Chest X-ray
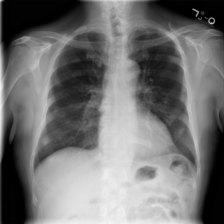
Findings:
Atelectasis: negative
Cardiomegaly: negative
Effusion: positive
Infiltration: negative
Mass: negative
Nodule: negative
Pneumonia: negative
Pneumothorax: negative
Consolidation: negative
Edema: negative
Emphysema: negative
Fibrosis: negative
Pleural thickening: negative
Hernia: negative